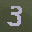
Label: 3